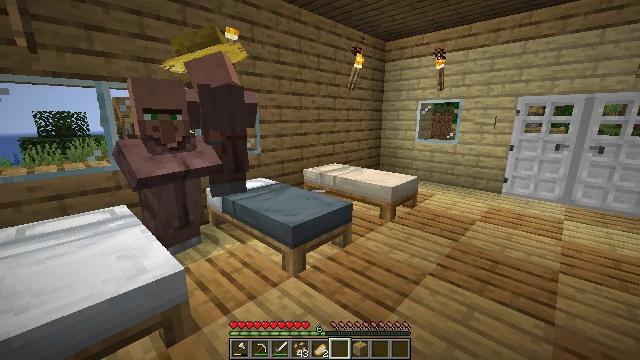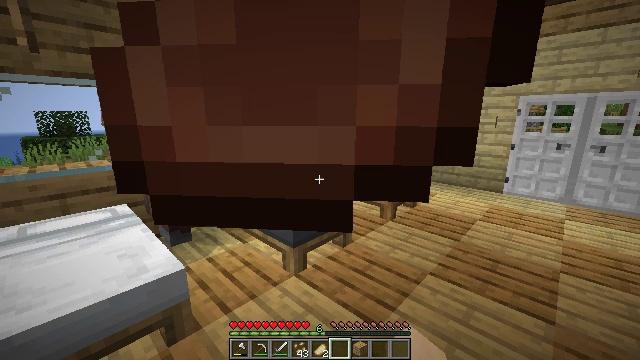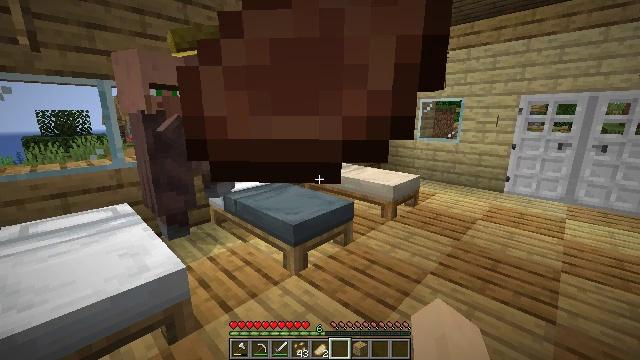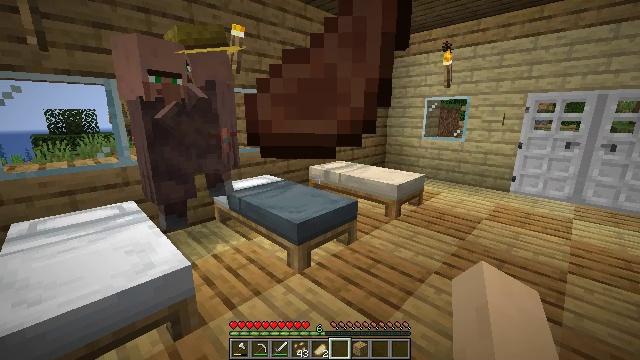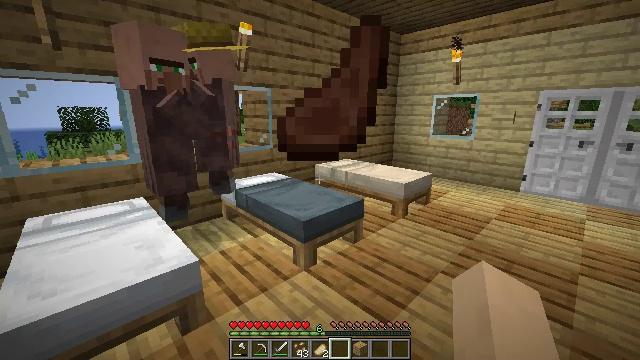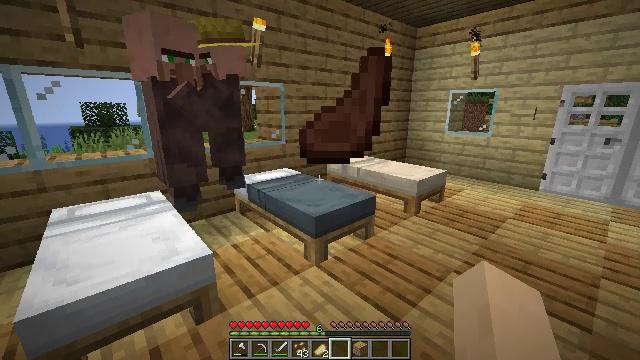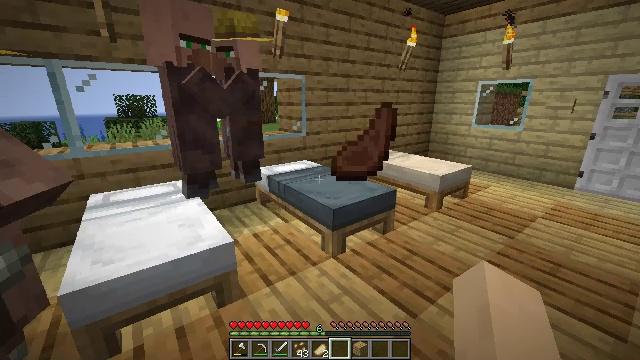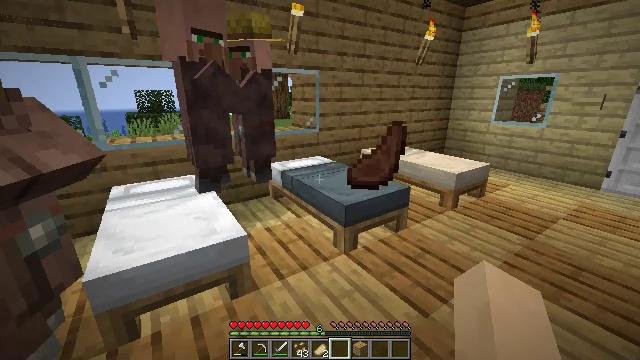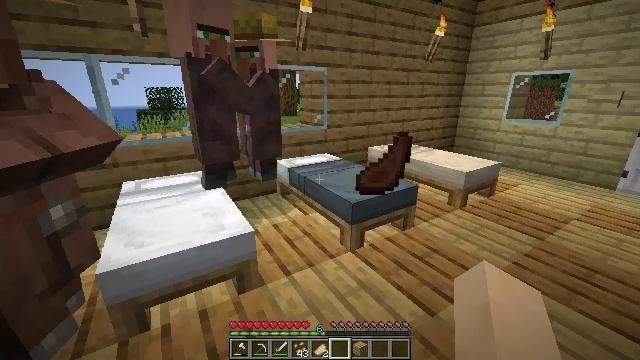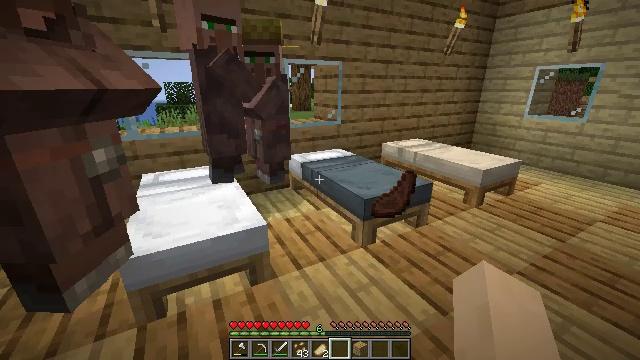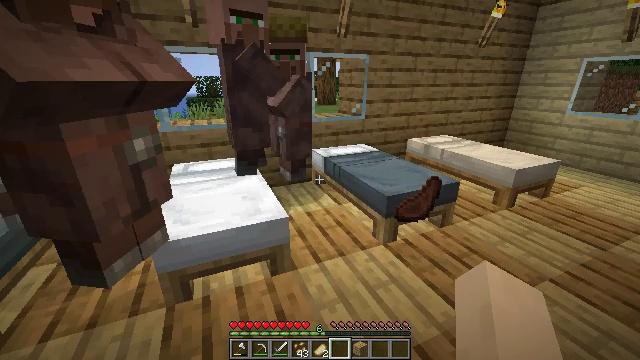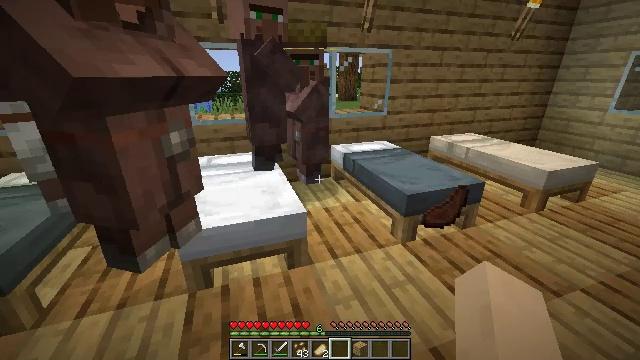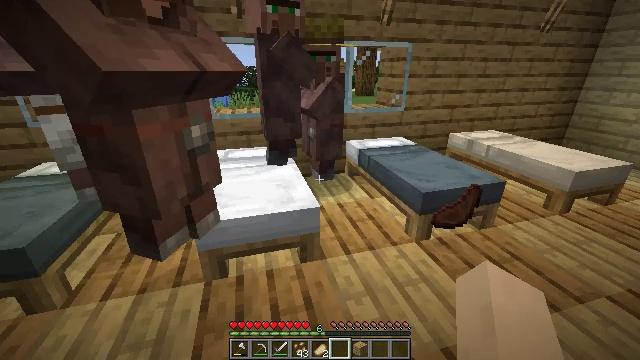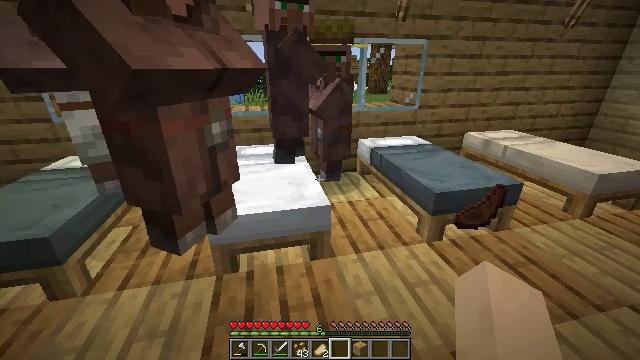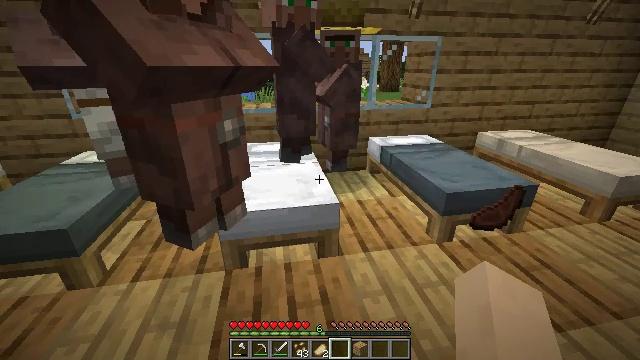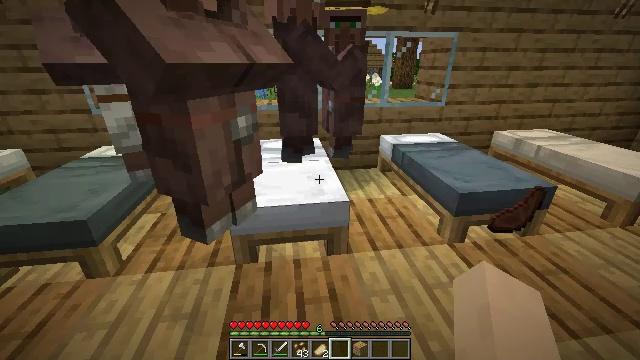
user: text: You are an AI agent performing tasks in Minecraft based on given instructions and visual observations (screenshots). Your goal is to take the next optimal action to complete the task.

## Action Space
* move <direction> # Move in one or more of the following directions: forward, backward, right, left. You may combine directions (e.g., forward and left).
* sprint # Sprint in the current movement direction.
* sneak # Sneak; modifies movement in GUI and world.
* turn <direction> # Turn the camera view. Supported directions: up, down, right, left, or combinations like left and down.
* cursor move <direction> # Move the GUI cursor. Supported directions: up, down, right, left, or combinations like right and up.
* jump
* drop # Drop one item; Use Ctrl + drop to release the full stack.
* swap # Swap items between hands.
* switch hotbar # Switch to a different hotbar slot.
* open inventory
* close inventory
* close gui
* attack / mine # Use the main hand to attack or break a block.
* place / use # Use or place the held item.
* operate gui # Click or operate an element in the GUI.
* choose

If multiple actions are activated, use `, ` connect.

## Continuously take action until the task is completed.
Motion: motion action
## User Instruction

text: Remove a cooked porkchop from the inventory.
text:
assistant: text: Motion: no_op
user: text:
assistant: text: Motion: no_op
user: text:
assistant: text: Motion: no_op
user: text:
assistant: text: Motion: turn left
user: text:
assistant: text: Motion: turn left
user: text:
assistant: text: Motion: turn left and down
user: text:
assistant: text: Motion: turn left
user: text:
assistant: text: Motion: turn left
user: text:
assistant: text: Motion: turn left and down
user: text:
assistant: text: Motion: turn left and down
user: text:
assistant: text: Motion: turn left
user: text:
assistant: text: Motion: turn left and down
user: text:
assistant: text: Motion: turn left
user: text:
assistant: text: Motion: turn left
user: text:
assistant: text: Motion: turn left
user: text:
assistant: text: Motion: turn left
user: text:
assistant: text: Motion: turn left
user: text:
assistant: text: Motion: turn left and down
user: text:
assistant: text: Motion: turn left
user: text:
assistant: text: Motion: turn left
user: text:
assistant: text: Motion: turn left
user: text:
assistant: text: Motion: no_op
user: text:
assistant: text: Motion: turn left
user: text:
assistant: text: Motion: turn left and down
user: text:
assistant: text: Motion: turn left
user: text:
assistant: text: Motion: turn left
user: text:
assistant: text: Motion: turn left
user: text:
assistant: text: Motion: no_op
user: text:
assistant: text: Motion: turn left
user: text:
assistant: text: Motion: turn left